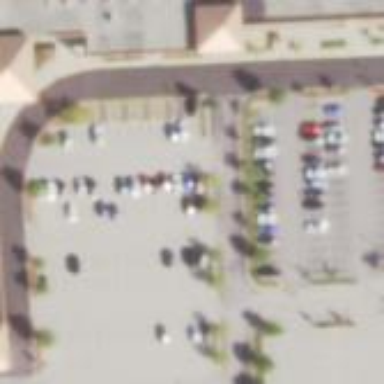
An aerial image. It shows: Retail building.